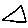
Label: triangle